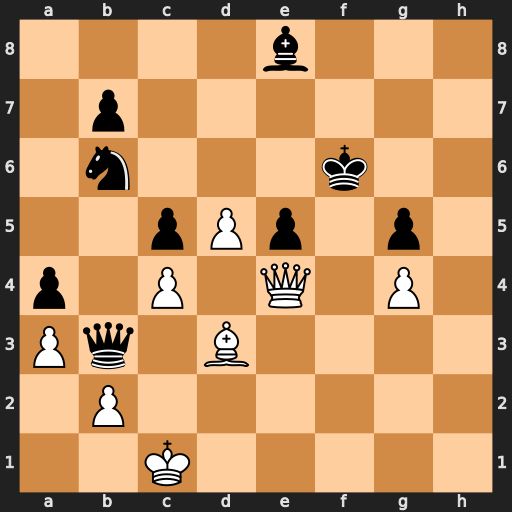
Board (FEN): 4b3/1p6/1n3k2/2pPp1p1/p1P1Q1P1/Pq1B4/1P6/2K5
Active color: w
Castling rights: -
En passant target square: -
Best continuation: Qf5+ Ke7 Qe6+ Kf8 Qh6+